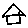
Label: house